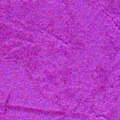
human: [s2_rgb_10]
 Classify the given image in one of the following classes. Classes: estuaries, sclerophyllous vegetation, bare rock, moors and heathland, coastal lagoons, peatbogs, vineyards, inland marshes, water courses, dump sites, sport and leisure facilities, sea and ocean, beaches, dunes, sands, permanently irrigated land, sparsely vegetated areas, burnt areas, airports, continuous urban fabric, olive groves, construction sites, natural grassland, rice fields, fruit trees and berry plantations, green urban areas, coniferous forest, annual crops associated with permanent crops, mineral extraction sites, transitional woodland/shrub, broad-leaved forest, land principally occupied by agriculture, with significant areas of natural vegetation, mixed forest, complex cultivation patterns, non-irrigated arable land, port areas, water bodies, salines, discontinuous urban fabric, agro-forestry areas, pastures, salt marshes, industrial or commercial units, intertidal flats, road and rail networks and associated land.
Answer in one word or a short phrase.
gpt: sea and ocean